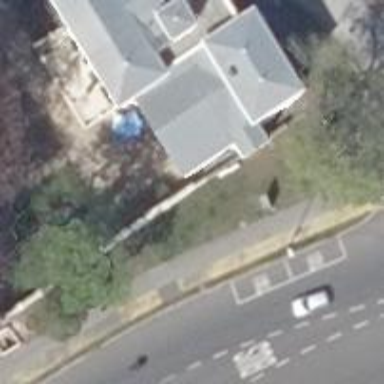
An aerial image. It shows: Building with ridged roof.